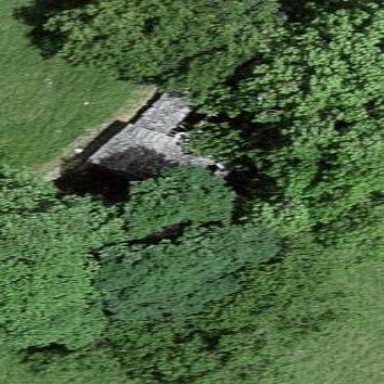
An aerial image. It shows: Ruins of building.